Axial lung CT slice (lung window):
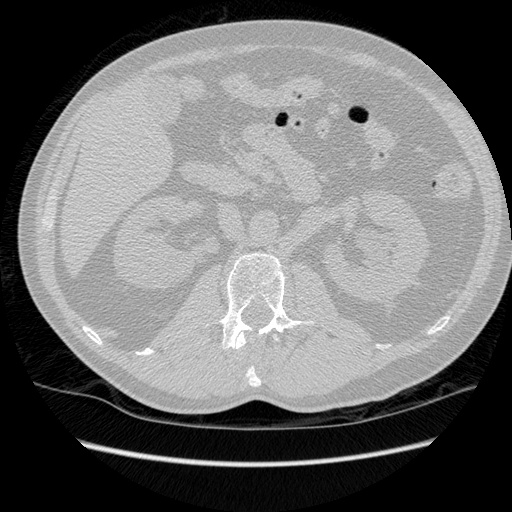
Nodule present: no